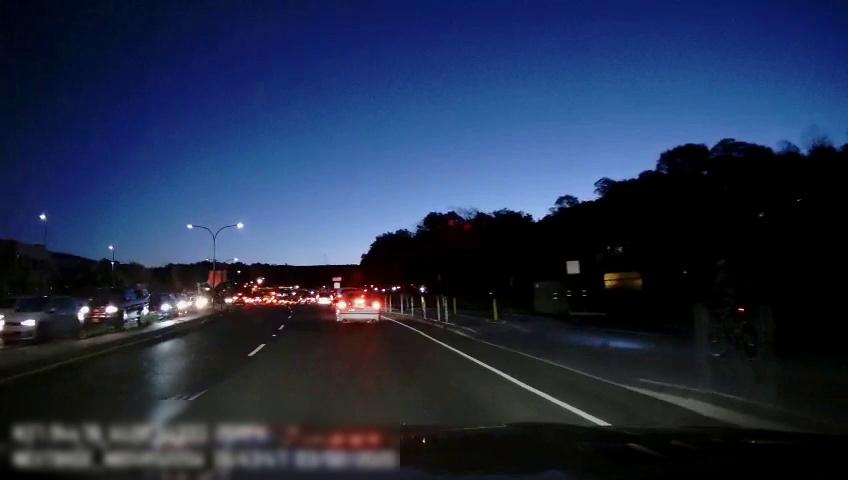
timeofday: Night
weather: Other
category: Drivable Space
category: Drivable Space
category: Vehicles | Car
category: Vehicles | Car
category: Vehicles | Truck
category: Vehicles | Car
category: Vehicles | Car
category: Lanes | Current Lane
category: Lanes | Alternate Lane